Field crop: maize
Growth stage: 1
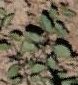
Species: convolvulus